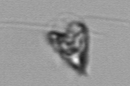
Label: Pyramimonas_longicauda